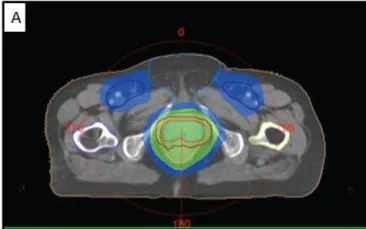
Axial.
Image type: radiology (pet)